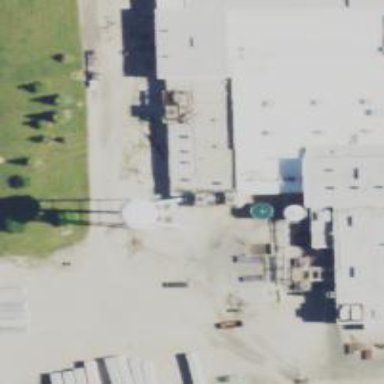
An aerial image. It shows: Water tower that is man-made.